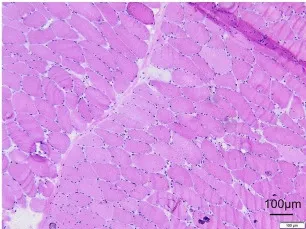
Histopathologic manifestations of the patient muscle. (A) Hematoxylin-eosin (HE) staining revealing vacuole formation beneath the myoplasmic membrane.
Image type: pathology (h&e)